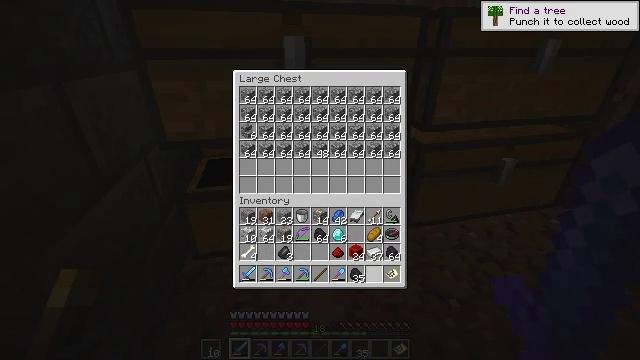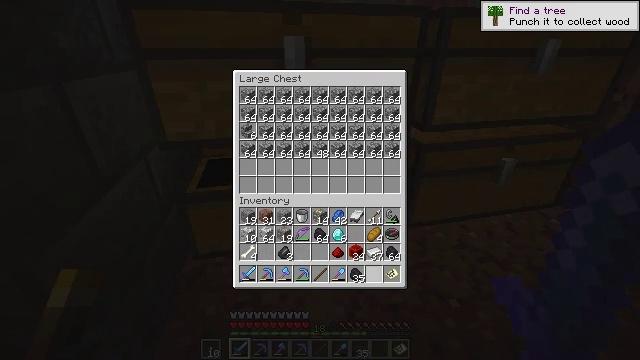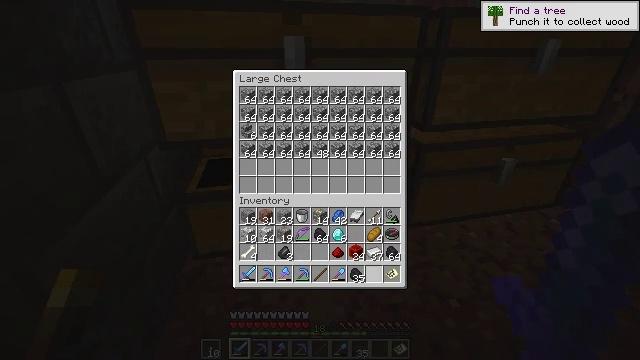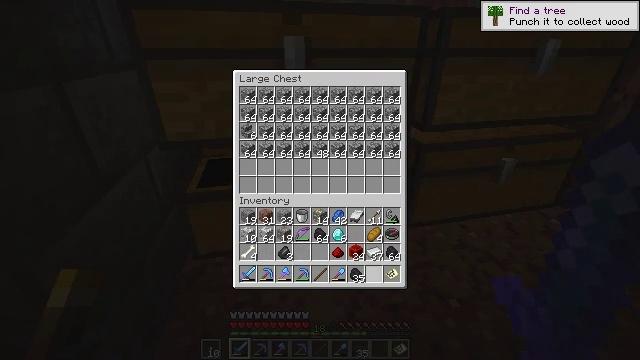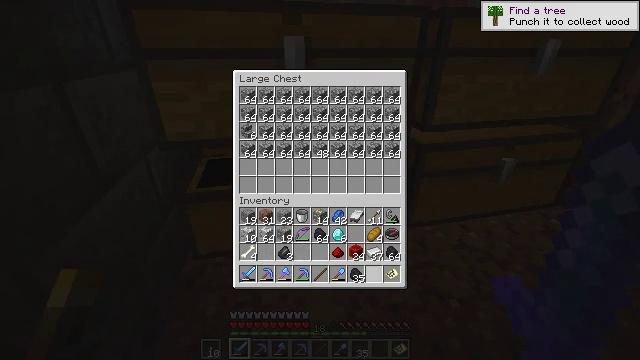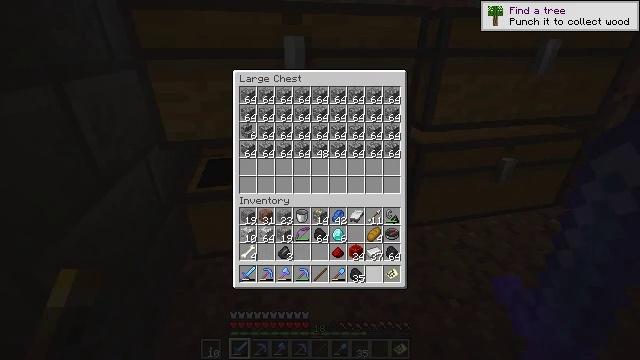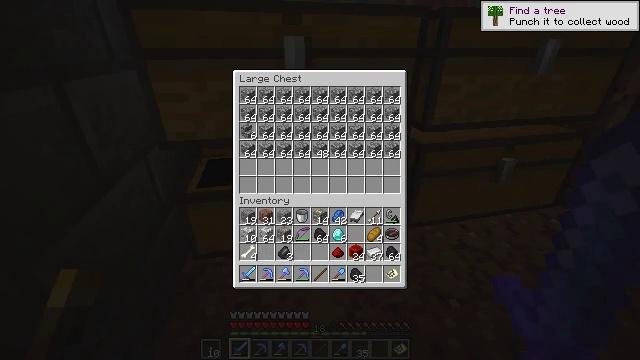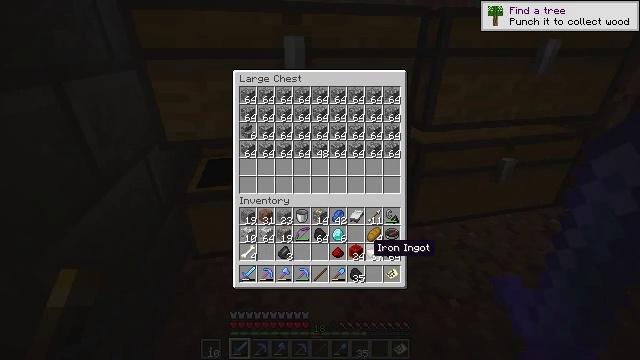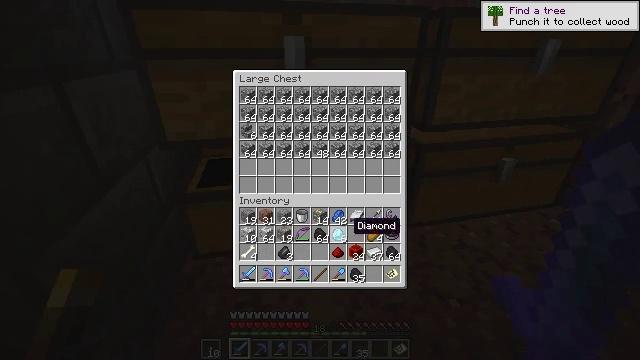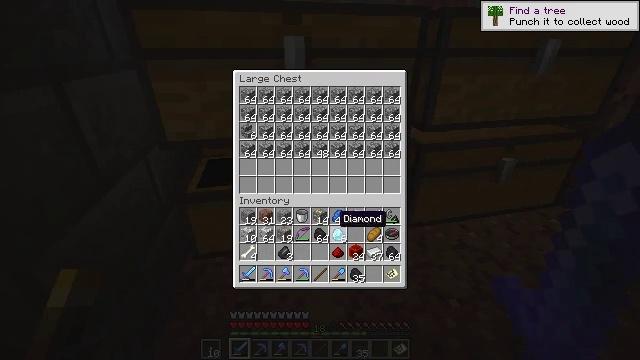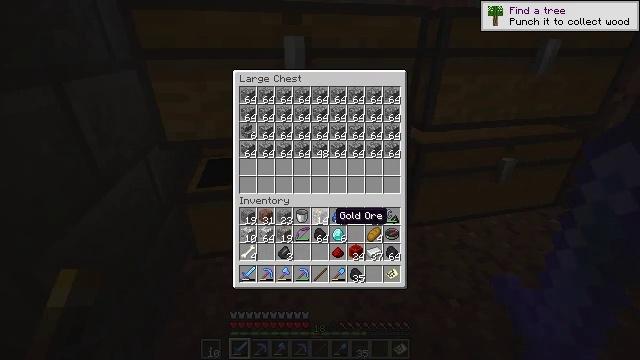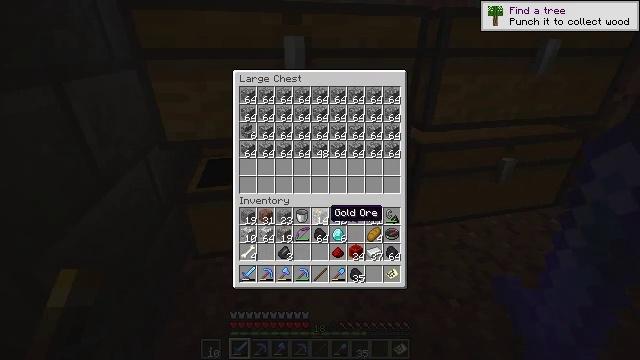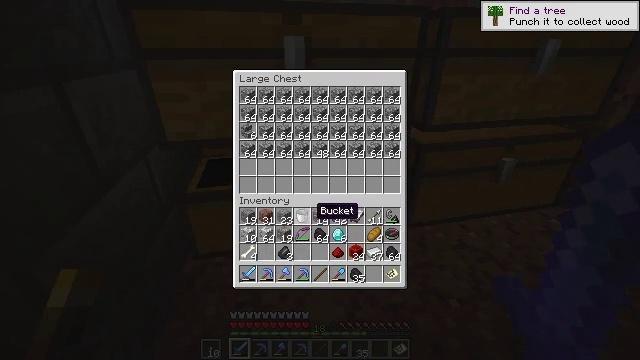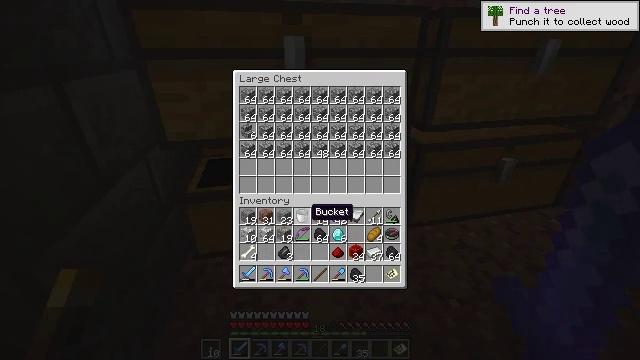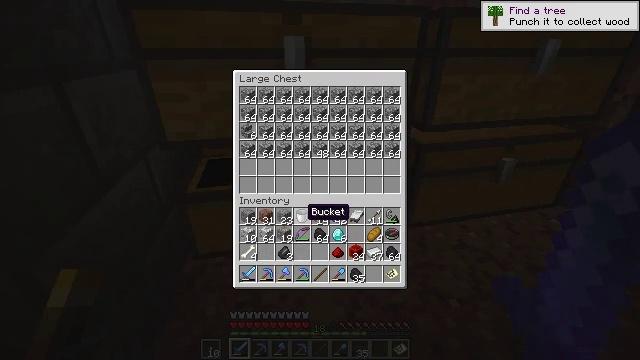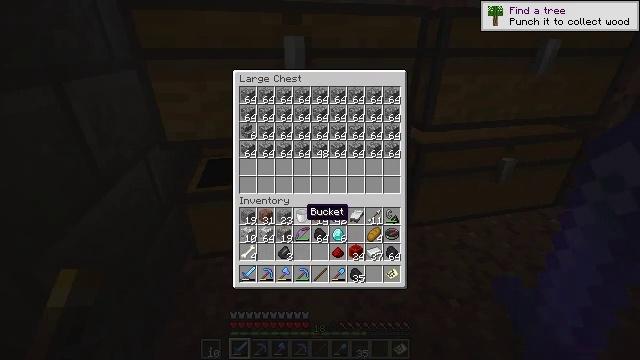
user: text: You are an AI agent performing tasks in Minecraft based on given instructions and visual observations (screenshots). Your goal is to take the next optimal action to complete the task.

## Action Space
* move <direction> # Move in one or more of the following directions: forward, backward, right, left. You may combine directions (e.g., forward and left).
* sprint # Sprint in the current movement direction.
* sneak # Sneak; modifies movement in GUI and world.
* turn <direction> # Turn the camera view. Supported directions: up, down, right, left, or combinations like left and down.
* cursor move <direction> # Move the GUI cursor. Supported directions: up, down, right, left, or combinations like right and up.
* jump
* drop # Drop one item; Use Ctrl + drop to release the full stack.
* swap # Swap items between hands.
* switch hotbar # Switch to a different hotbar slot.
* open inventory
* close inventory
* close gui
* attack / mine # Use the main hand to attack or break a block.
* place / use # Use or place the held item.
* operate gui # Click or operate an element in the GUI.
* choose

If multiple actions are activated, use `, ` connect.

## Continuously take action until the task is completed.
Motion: motion action
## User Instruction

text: Open the crafting table and craft a coal block.
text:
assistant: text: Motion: sneak, operate gui
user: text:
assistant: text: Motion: sneak, operate gui
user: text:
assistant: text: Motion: sneak, operate gui
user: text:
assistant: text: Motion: sneak
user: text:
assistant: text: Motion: sneak
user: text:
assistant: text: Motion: sneak
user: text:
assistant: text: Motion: sneak, cursor move up
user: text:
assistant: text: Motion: sneak, cursor move left and up
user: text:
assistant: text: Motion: sneak, cursor move left and up
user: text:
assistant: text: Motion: sneak
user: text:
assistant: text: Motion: sneak
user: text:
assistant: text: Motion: sneak, cursor move left
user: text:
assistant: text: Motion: sneak
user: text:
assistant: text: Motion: sneak
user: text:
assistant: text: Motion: sneak
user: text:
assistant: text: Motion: no_op
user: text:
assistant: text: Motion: no_op
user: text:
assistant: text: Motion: no_op
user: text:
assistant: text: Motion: no_op
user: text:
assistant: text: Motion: no_op
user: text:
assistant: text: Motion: no_op
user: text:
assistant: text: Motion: cursor move left
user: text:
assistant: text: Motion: no_op
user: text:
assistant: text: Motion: no_op
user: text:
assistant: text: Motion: no_op
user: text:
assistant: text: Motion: no_op
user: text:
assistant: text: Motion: no_op
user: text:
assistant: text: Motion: no_op
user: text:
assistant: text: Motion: no_op
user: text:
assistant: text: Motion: no_op